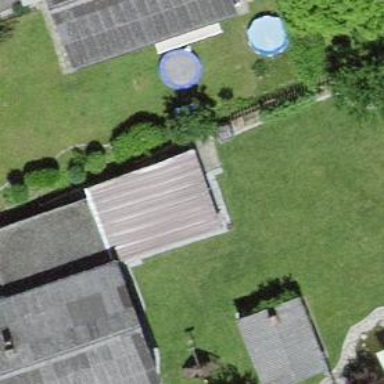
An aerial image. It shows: Detached building.